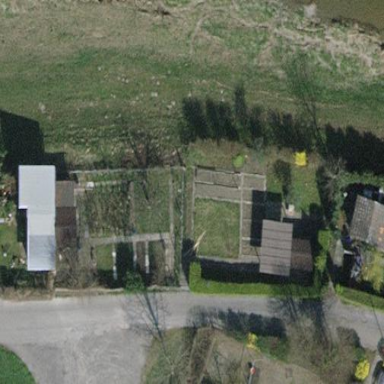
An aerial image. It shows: Area designated for allotments.